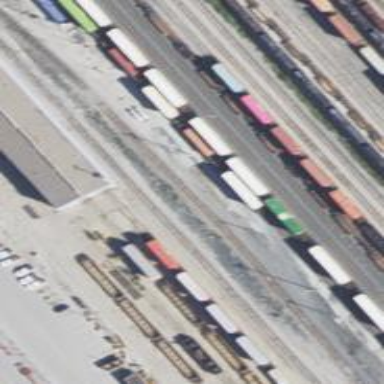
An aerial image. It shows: Railway yard in service.